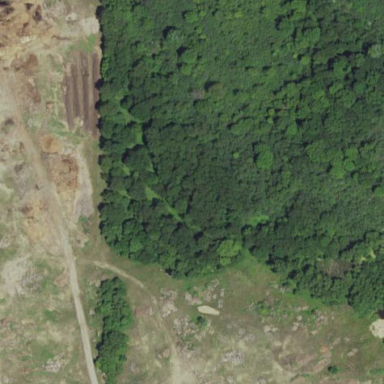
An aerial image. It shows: Quarry that is man-made.